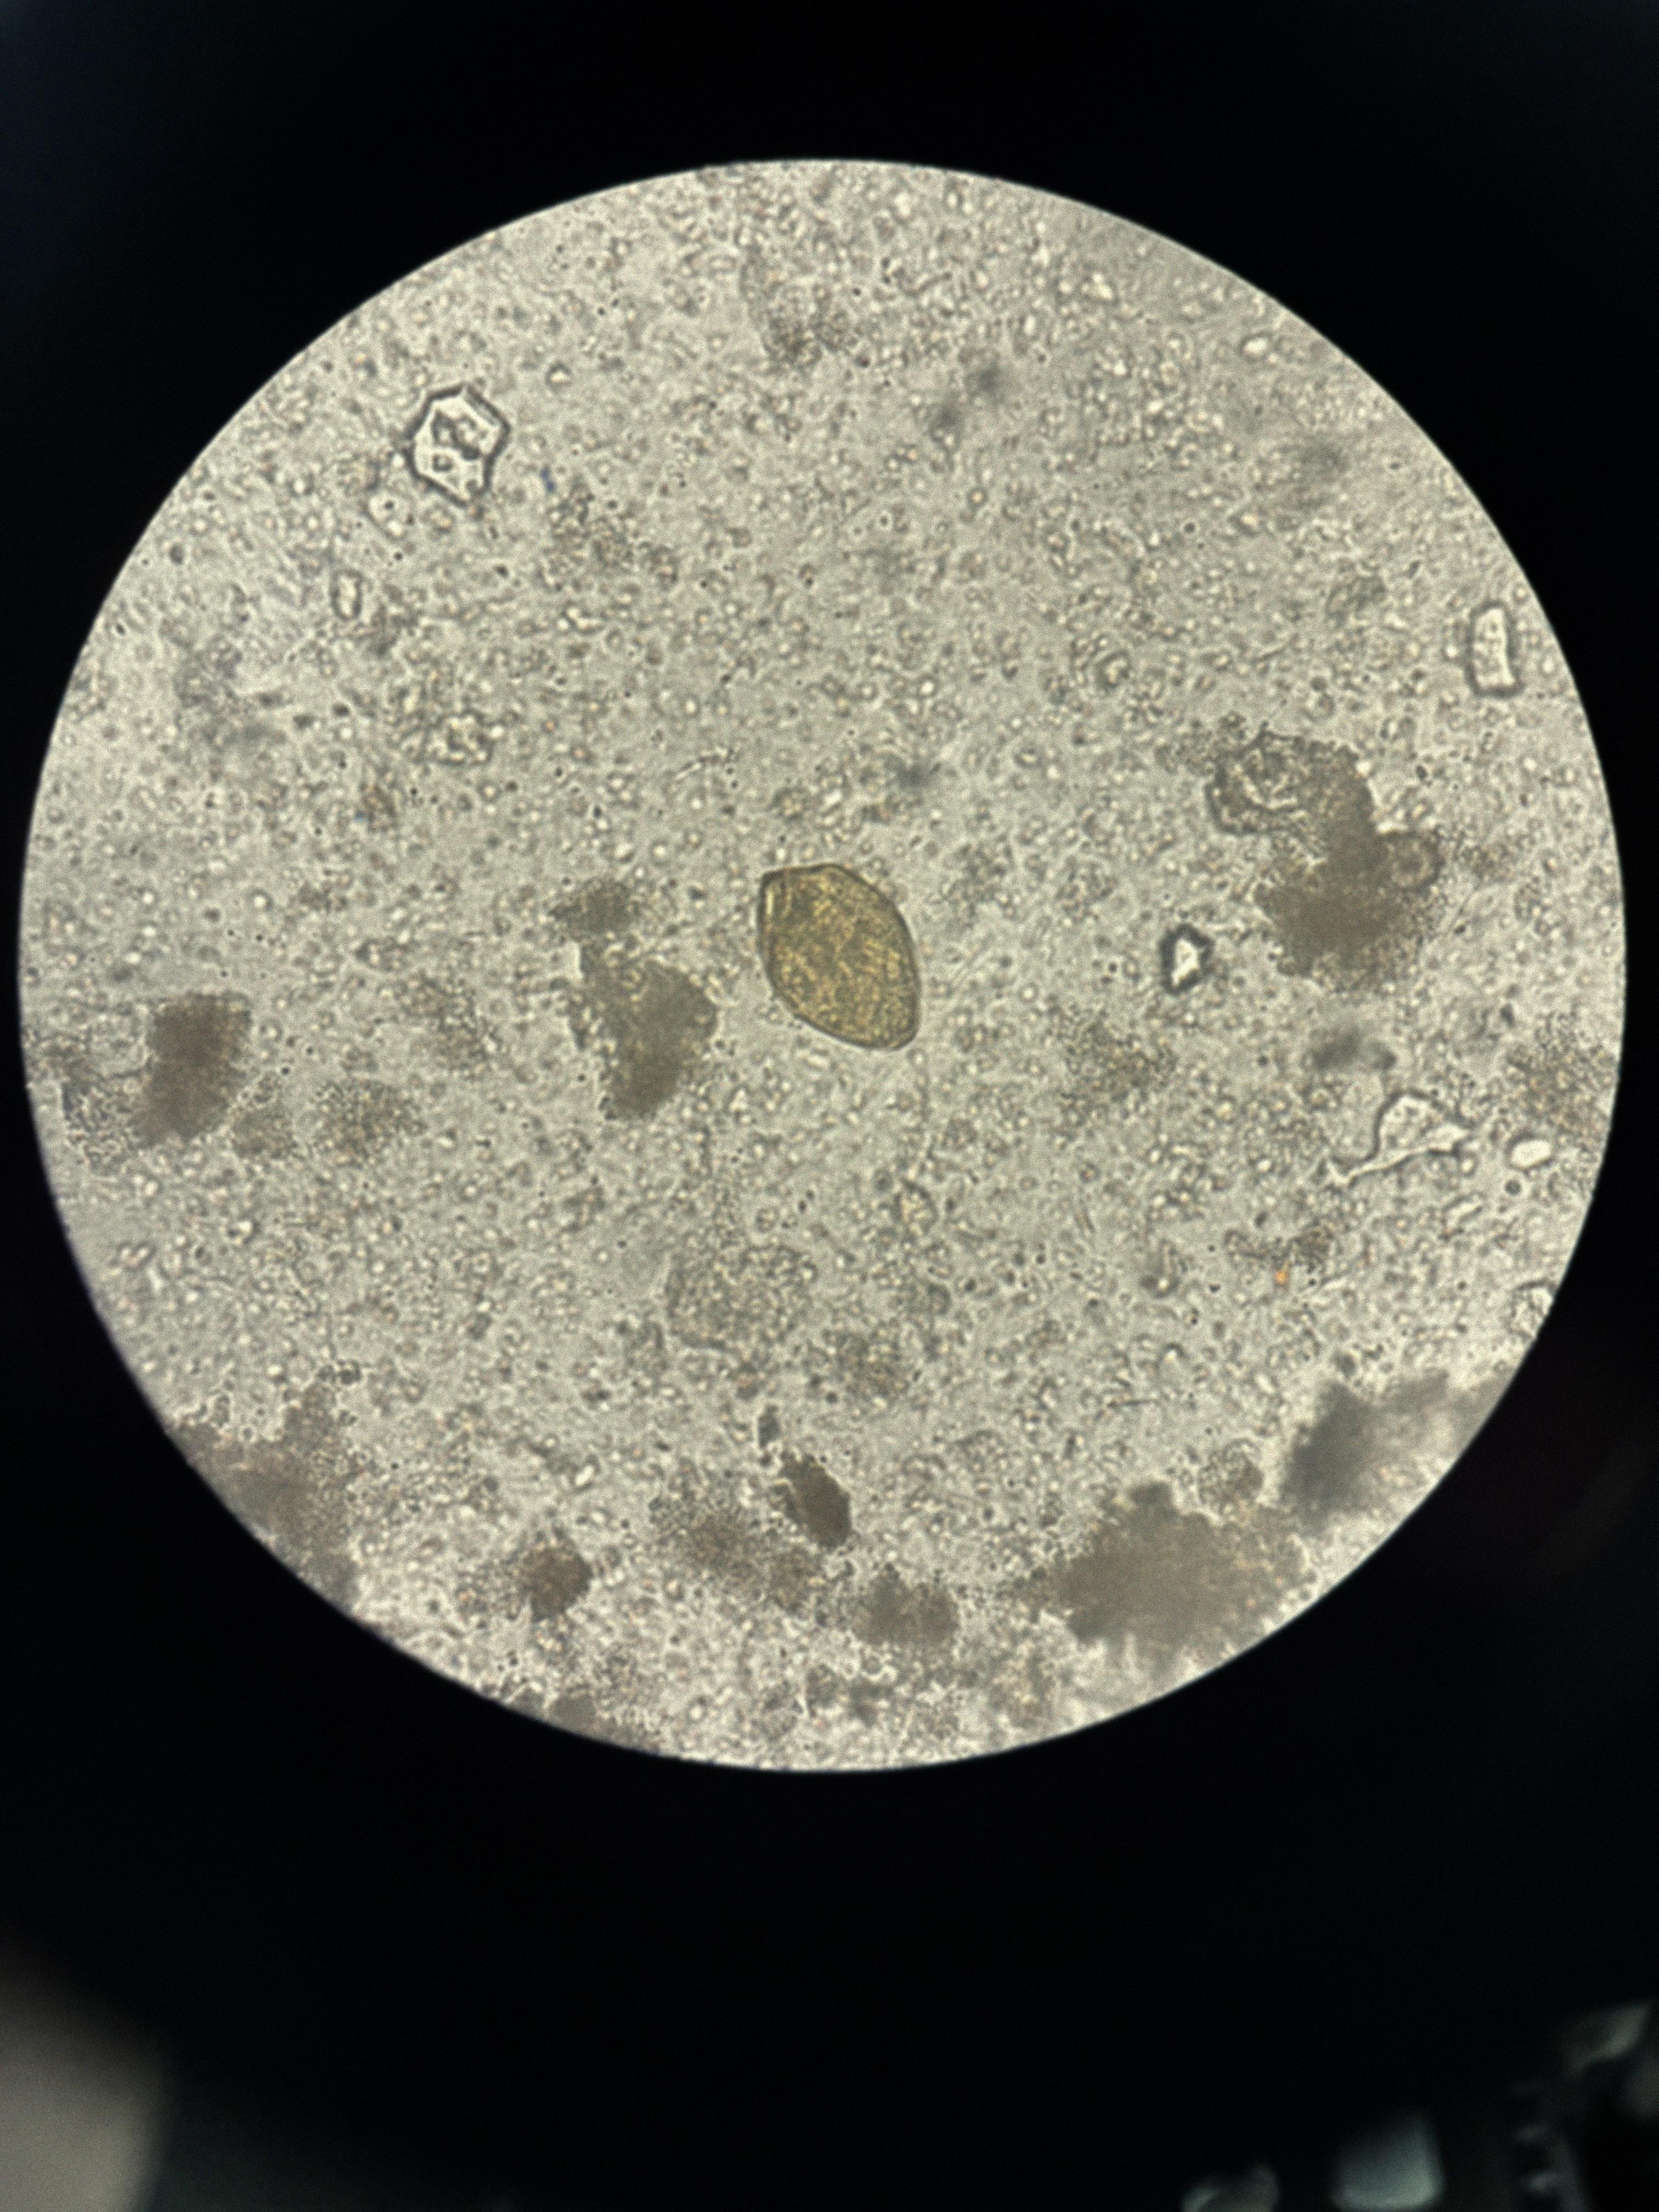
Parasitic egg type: Paragonimus spp